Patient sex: F
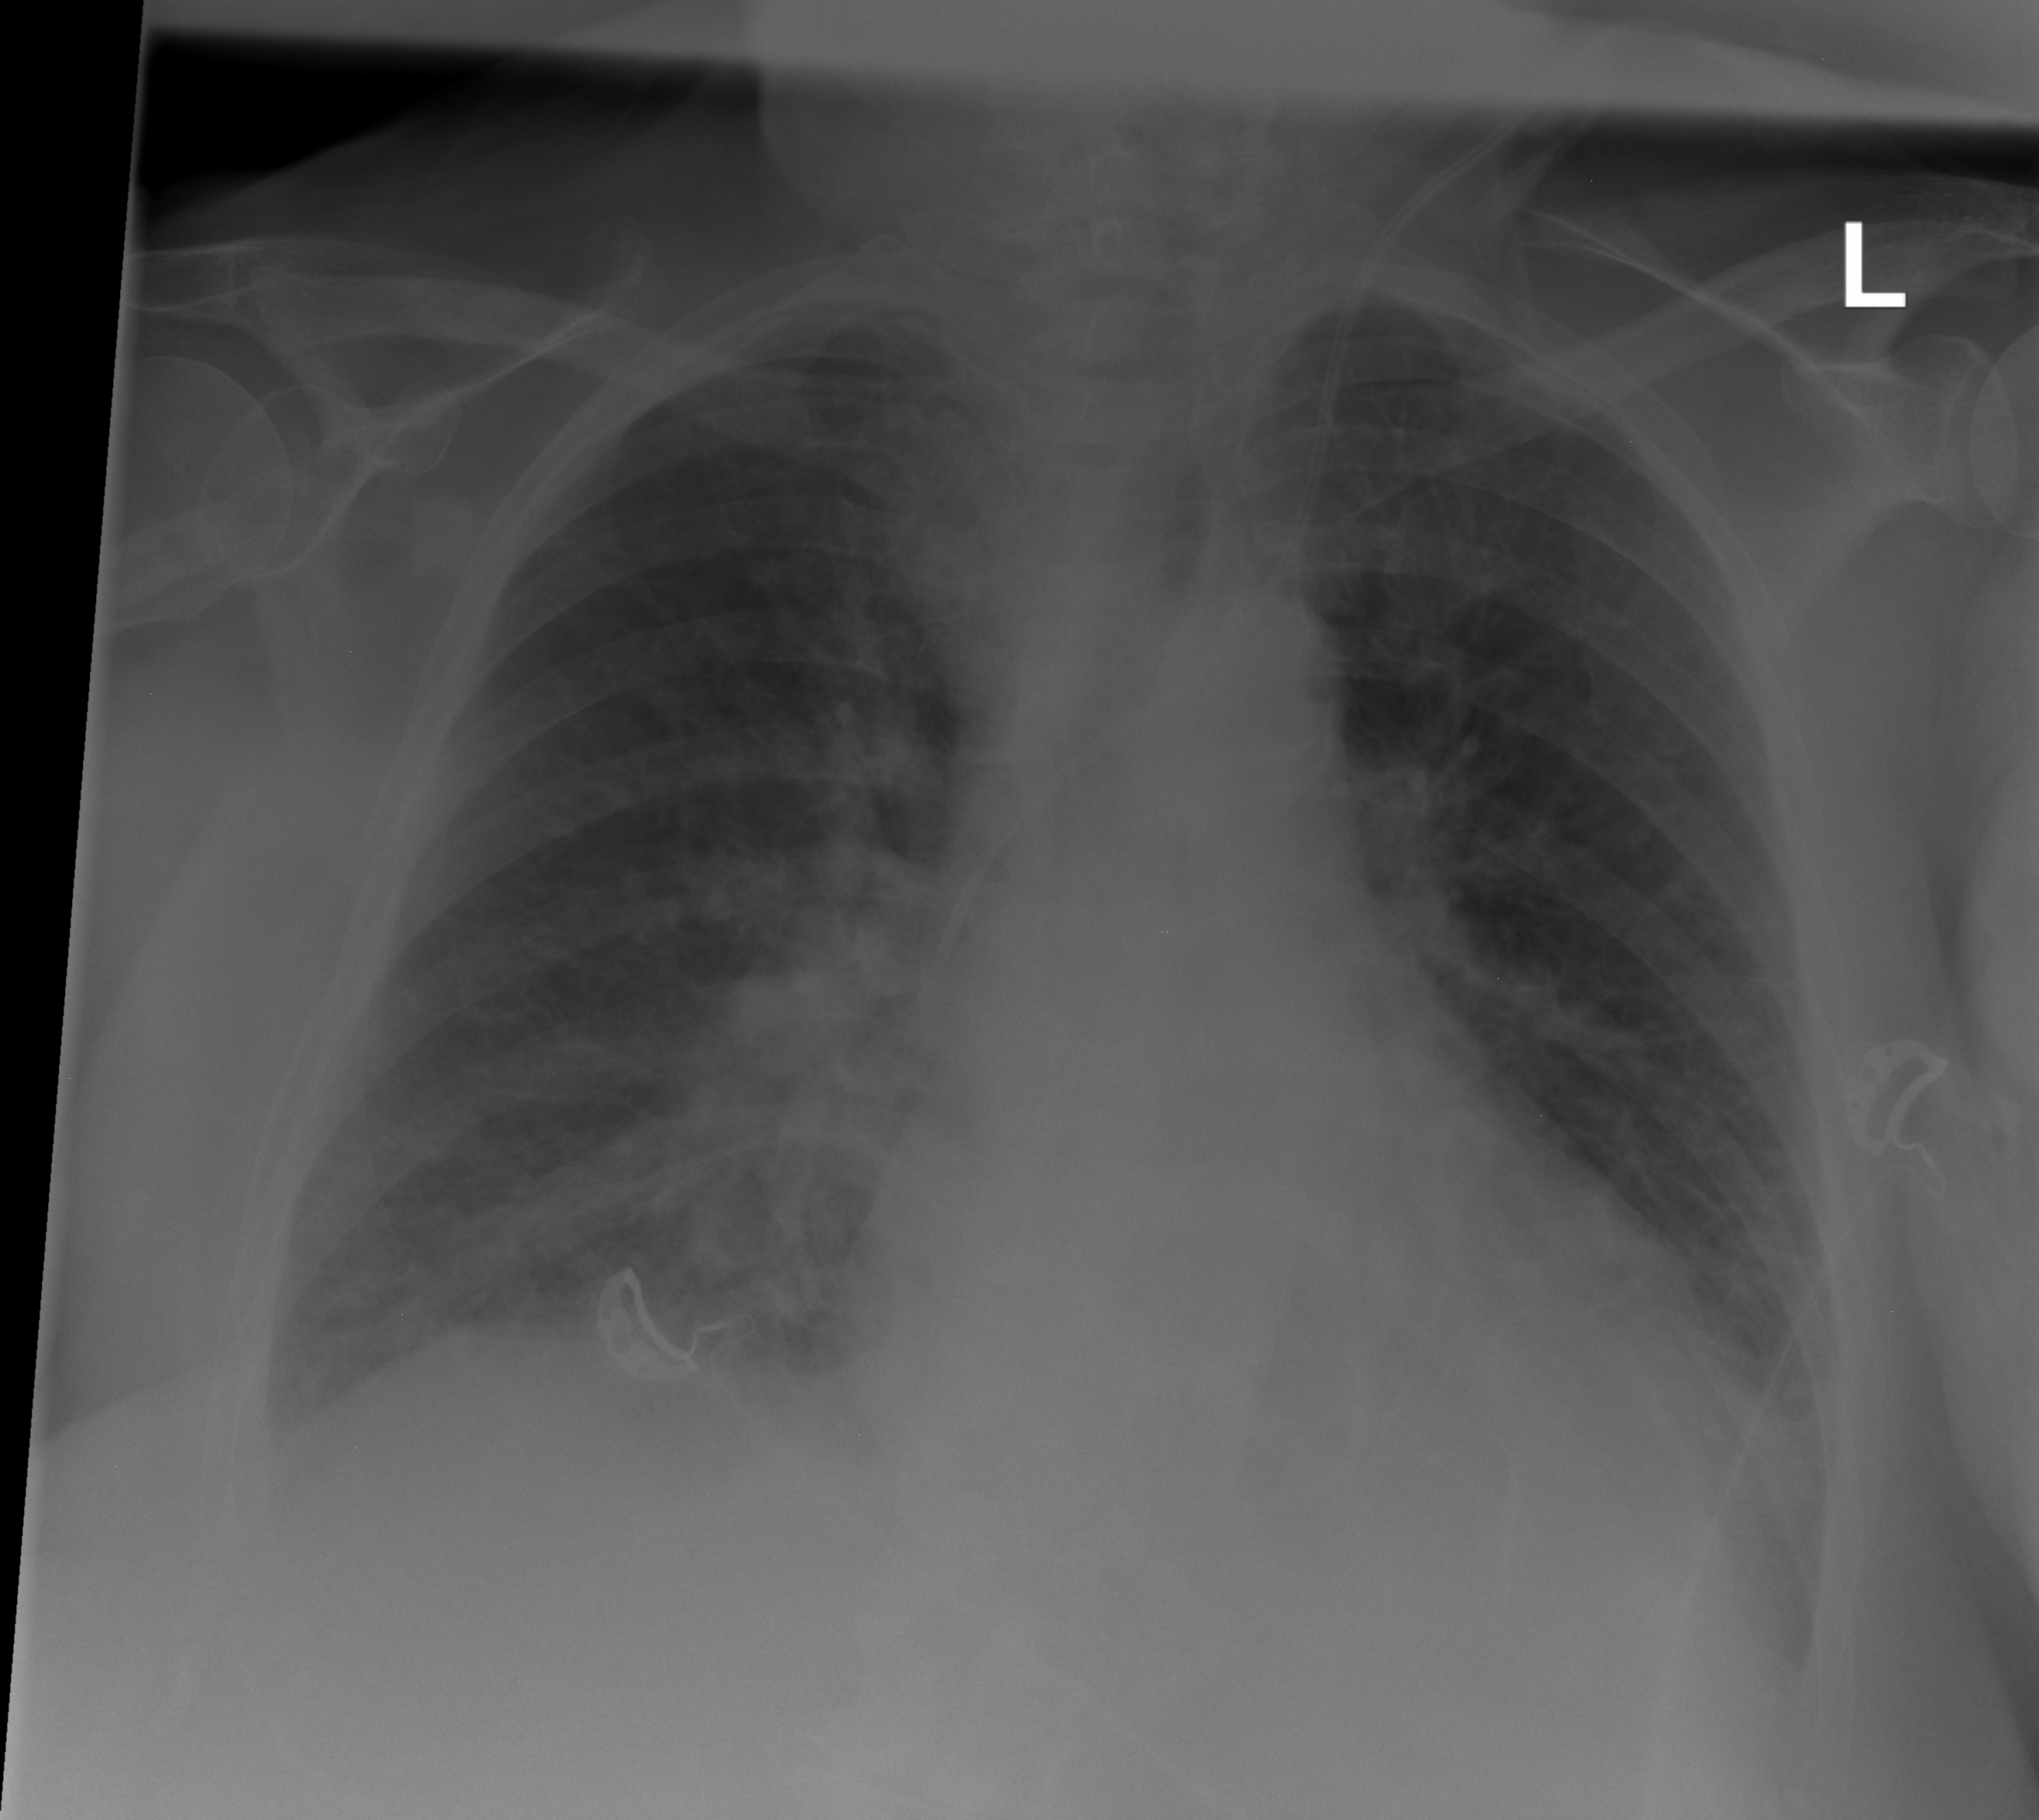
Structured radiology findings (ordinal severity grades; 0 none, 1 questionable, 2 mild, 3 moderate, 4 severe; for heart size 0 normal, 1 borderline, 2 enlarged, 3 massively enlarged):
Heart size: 2
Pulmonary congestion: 0
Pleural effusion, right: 2
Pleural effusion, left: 2
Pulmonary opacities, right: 2
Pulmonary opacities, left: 0
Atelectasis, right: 2
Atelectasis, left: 2